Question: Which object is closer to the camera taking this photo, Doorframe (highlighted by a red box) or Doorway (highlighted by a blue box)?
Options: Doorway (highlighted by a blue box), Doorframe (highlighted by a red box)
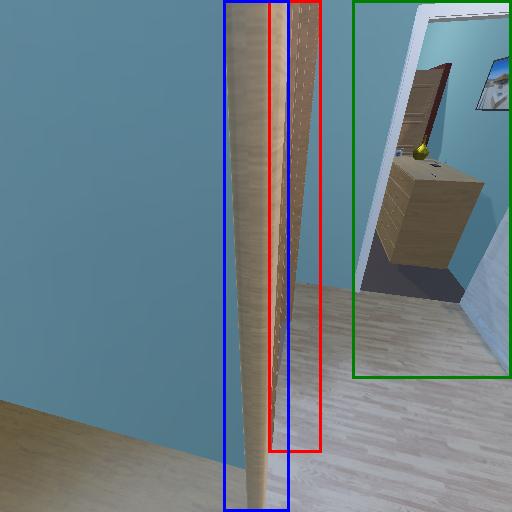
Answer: Doorway (highlighted by a blue box)